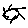
Label: sun